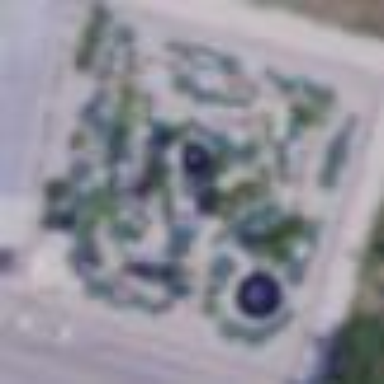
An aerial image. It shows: Miniature golf leisure land.